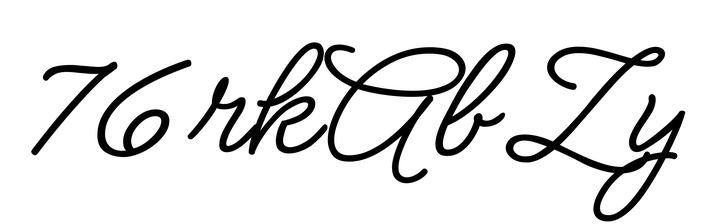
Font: MeowScript-Regular